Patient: sex M, age 46
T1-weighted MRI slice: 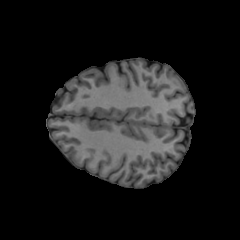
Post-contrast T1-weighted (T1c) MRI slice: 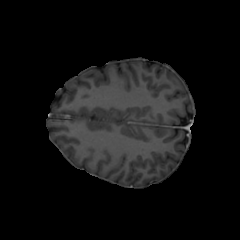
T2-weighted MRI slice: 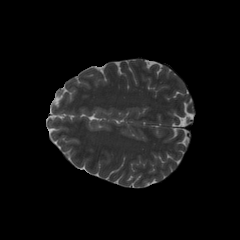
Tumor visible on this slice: no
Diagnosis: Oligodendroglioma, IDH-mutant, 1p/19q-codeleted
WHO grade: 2